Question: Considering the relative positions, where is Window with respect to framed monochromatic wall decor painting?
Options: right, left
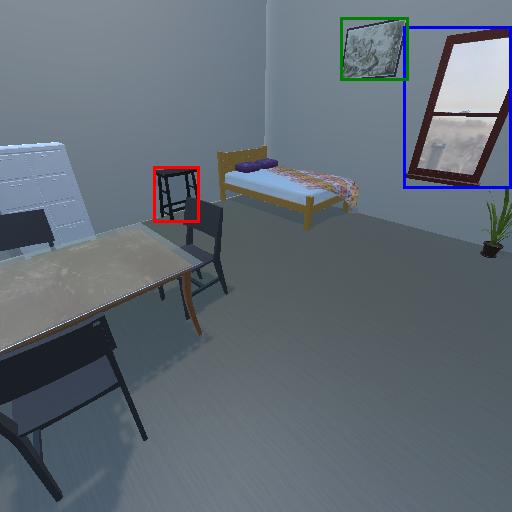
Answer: right